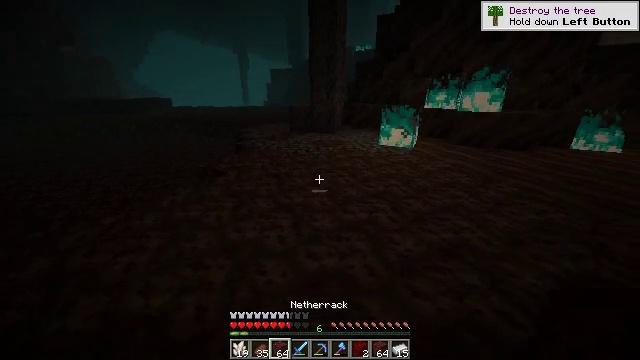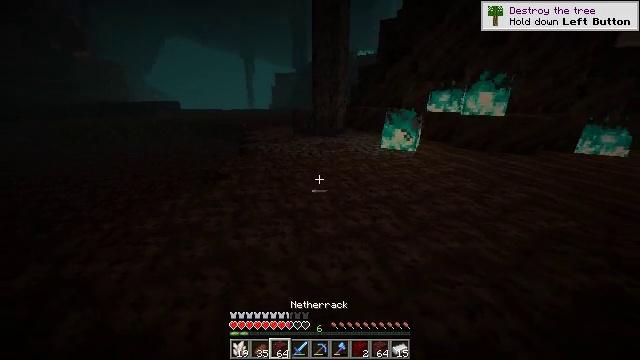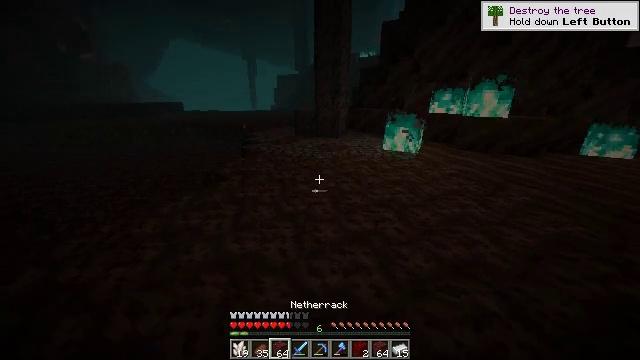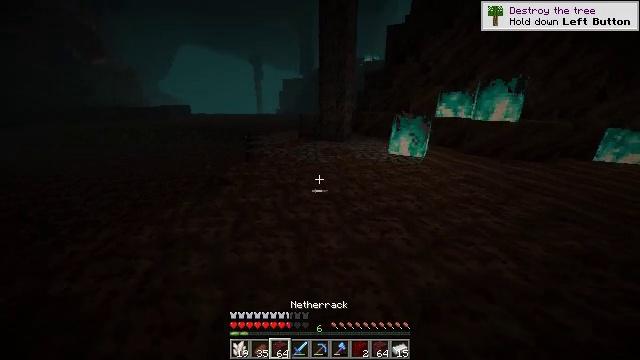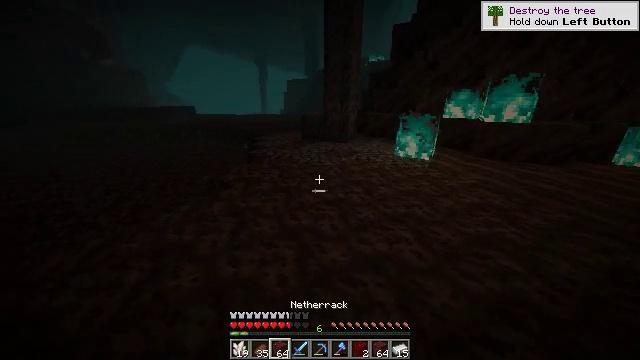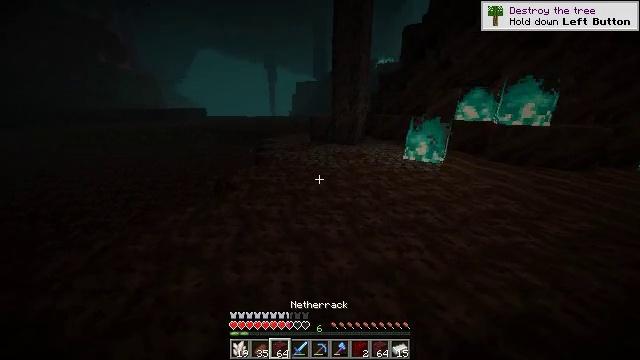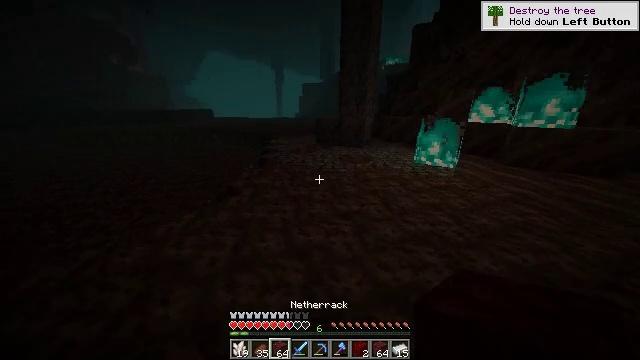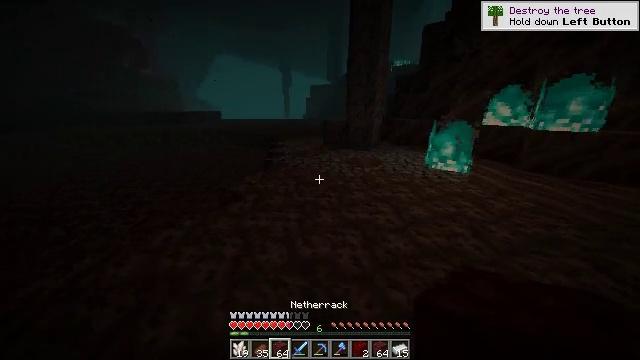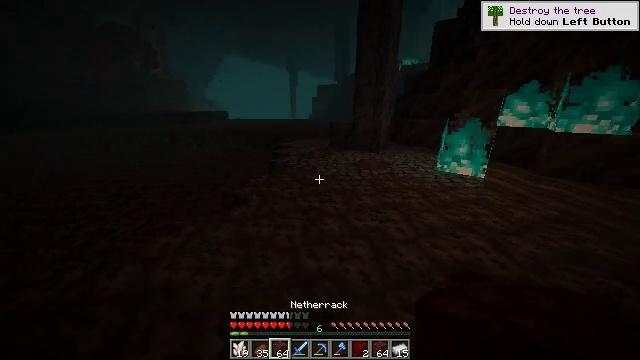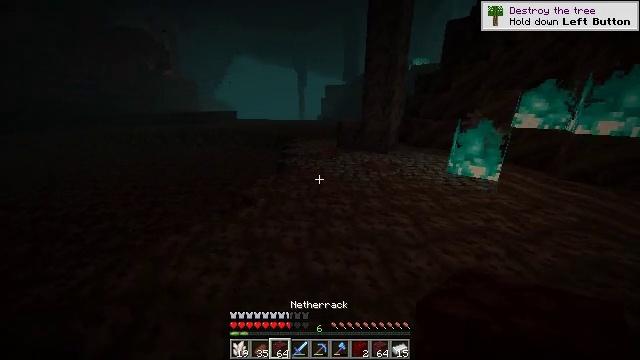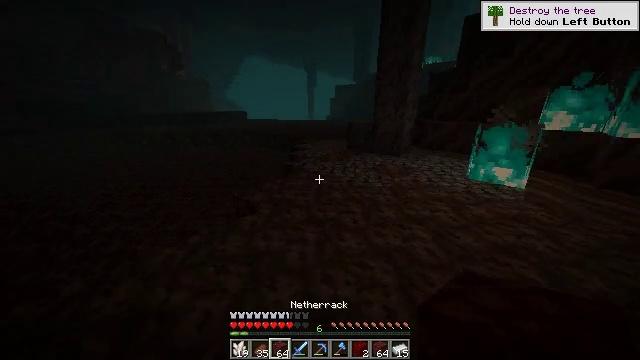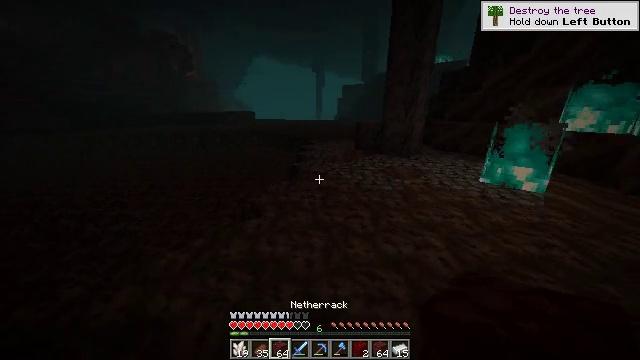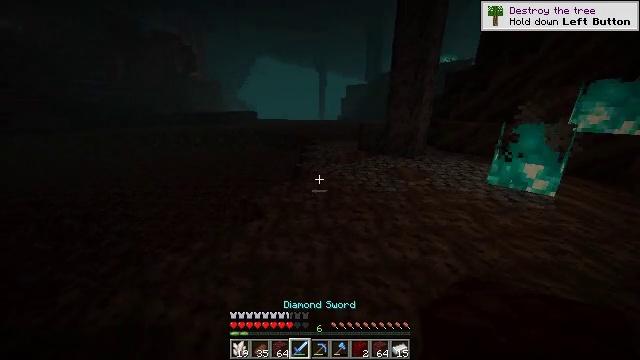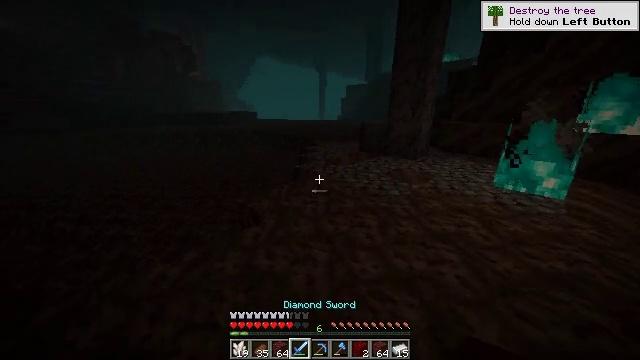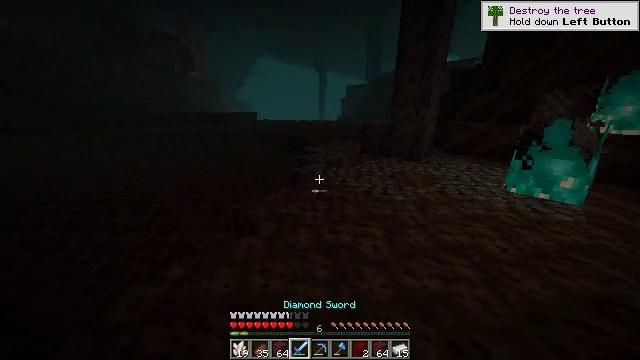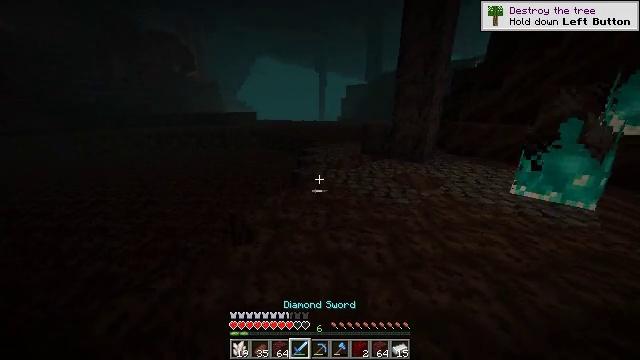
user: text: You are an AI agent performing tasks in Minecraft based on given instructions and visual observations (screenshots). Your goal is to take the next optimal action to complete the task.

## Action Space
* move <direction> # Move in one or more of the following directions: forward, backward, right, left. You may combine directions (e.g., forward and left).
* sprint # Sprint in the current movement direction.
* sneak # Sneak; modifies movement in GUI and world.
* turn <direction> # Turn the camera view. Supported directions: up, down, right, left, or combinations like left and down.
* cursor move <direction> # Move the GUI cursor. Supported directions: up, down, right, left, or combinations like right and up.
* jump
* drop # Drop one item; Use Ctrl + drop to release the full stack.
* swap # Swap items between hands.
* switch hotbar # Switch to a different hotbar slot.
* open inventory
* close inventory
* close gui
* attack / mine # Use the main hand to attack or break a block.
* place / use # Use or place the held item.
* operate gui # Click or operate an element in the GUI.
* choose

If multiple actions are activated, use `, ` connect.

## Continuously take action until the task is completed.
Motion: motion action
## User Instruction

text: Break the bone block to gather material.
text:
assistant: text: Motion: move forward
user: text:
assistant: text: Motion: move forward
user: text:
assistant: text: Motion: move forward, turn left
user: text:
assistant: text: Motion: move forward, turn left
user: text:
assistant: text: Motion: move forward, turn left
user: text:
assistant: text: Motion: move forward, turn left
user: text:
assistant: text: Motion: move forward, turn left
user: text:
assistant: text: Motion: move forward, turn left
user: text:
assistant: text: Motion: move forward, turn left
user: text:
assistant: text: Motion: move forward, turn left
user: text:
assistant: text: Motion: move forward, turn left
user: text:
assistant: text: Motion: move forward
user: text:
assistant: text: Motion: move forward
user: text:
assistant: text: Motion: move forward
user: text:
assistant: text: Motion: move forward
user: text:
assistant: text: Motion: move forward
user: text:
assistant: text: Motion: move forward
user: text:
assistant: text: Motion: move forward
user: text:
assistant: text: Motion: move forward
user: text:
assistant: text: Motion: move forward, sprint
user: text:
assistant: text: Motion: move forward, sprint
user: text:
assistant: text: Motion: move forward, sprint
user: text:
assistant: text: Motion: move forward, sprint
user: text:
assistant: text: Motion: move forward
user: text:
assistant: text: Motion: move forward
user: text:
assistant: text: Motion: move forward
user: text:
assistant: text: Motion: move forward
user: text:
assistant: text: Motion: move forward
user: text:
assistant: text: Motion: move forward, turn right
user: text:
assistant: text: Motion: move forward, turn right and down